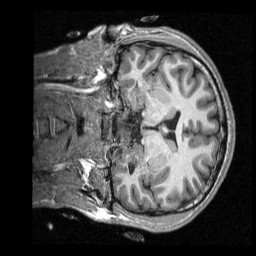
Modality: T1w
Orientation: coronal
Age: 26
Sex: male
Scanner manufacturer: siemens
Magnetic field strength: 3 T
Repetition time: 2.3 s
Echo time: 0.00298 s